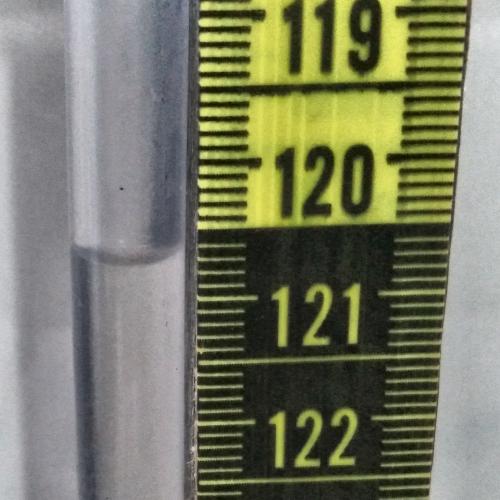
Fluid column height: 120.7 cm